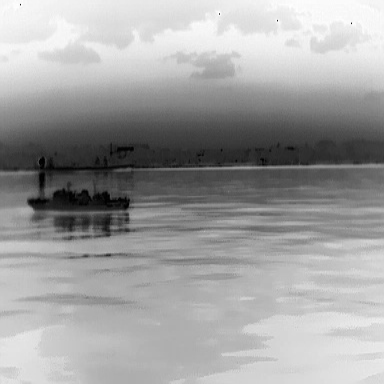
There is a warship in the infrared image.